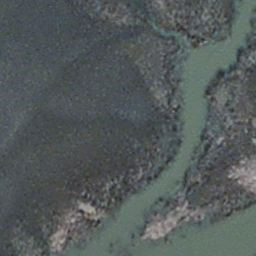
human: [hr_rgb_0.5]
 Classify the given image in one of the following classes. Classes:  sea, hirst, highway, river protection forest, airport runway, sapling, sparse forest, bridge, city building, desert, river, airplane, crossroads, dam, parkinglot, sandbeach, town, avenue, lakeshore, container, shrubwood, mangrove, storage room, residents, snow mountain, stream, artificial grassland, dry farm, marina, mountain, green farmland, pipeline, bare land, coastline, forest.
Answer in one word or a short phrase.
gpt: stream